Field crop: tomato
Growth stage: 1
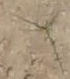
Species: cyperus